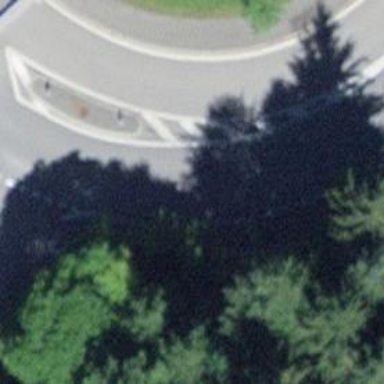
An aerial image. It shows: Trunk link highway.